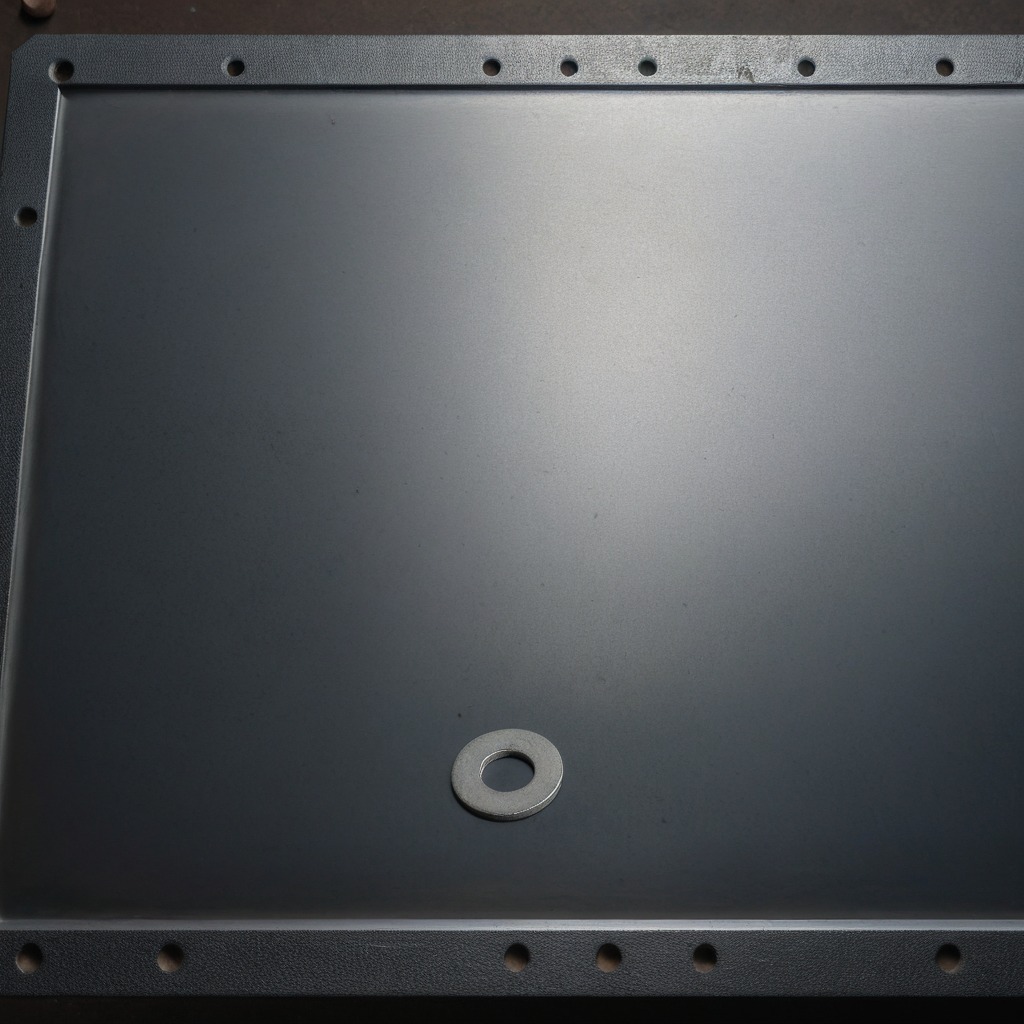
A flat metal washer is lying on a cold steel table in a mining workshop.